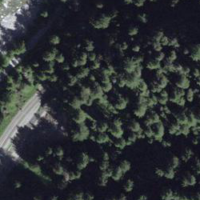
EUNIS habitat code: 45
Species observed at this site:
Saxifraga paniculata